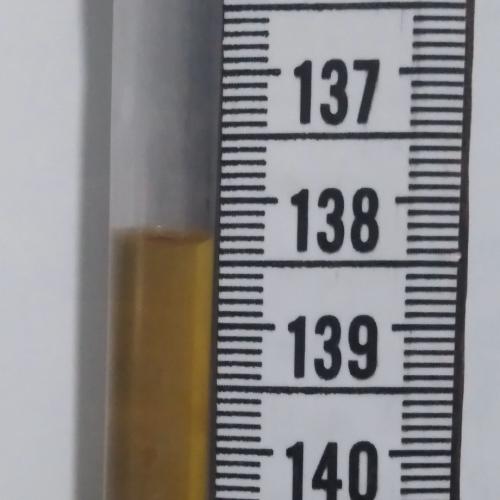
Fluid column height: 138.3 cm